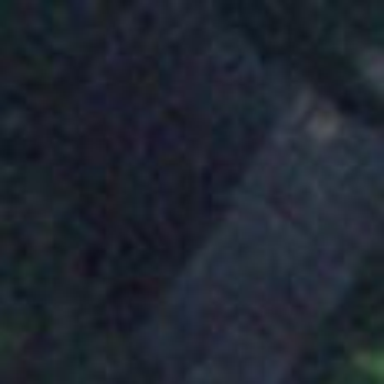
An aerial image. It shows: Barn.